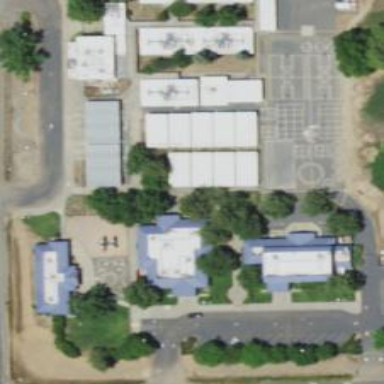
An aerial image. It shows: School.